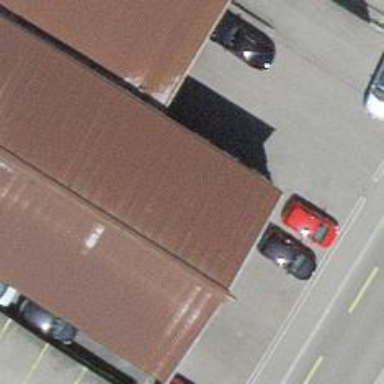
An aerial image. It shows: Car repair shop.